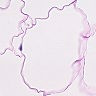
Metastatic tissue present: no